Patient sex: M
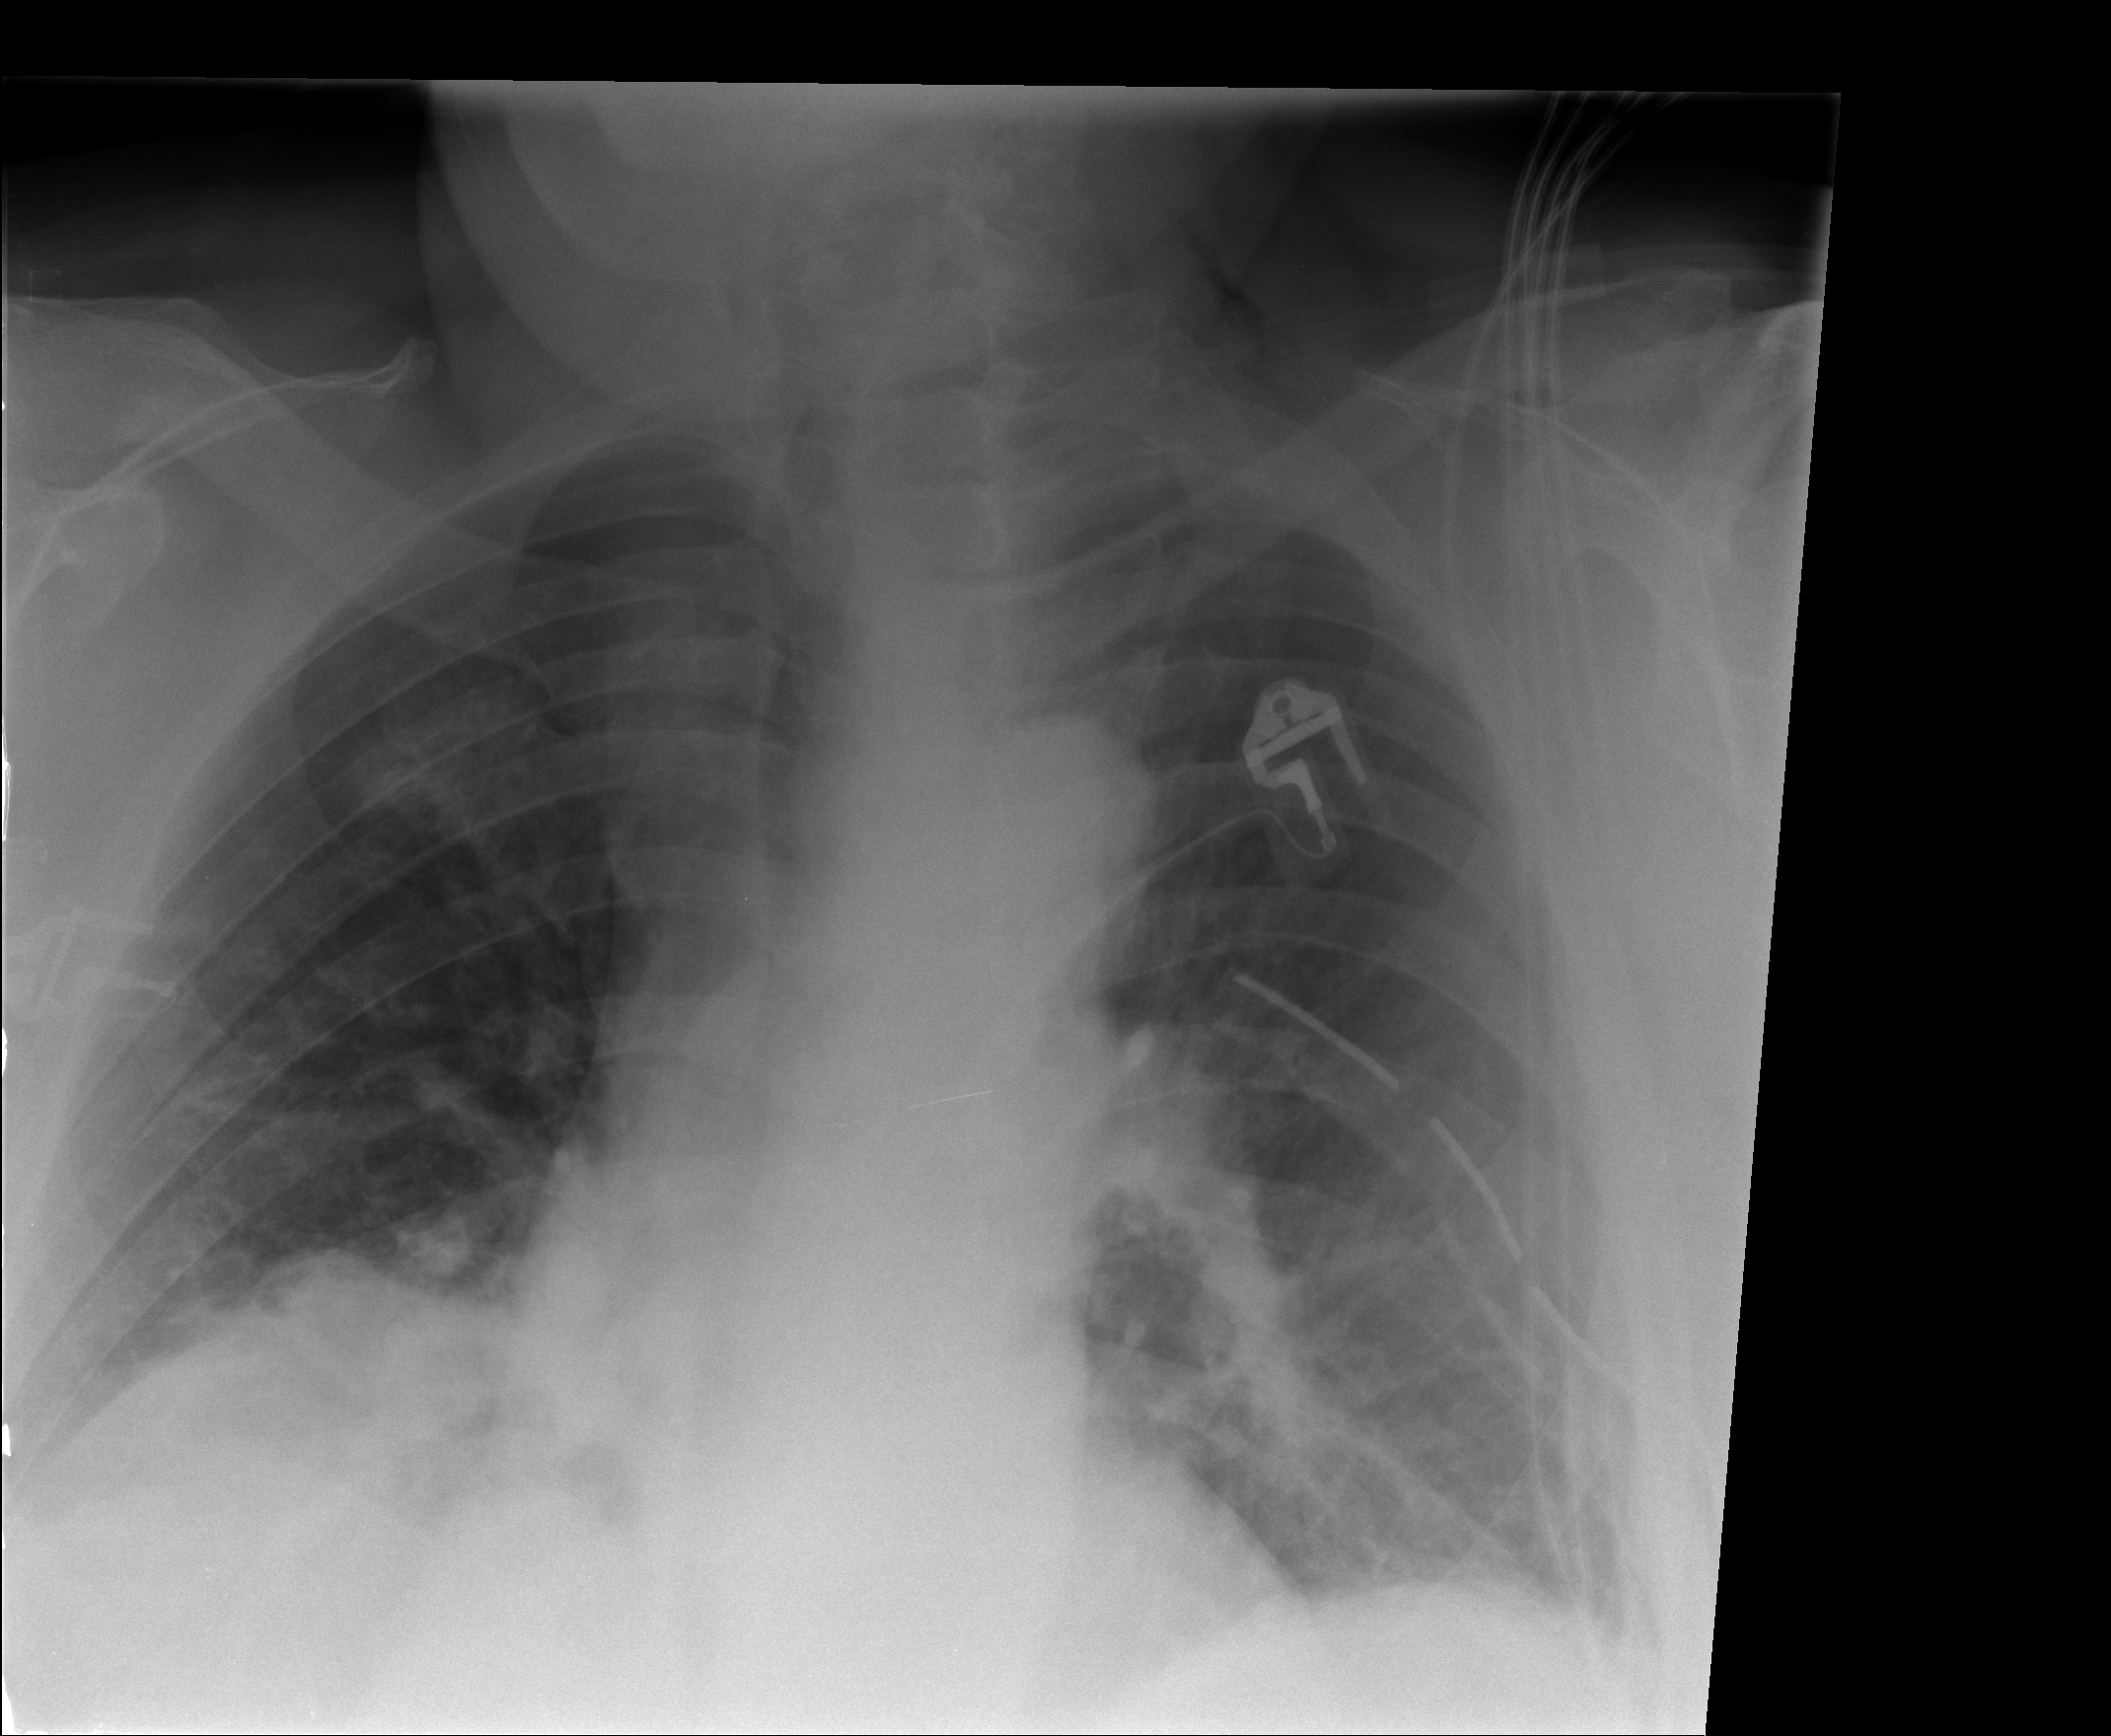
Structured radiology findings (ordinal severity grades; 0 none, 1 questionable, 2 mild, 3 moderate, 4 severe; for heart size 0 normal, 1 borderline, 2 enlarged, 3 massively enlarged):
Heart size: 0
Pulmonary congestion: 0
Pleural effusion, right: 0
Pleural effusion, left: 0
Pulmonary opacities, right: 0
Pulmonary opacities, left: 0
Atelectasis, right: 2
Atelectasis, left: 2